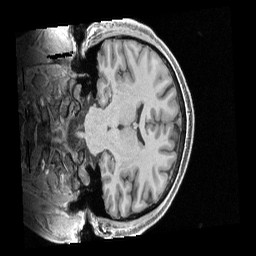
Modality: T1w
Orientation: coronal
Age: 29
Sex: male
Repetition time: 2.4 s
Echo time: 0.00222 s